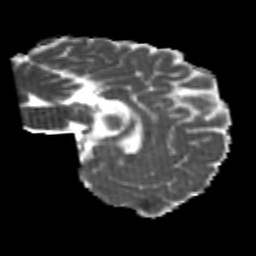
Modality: MD
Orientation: sagittal
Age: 24
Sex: female
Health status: healthy
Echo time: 0.074 s